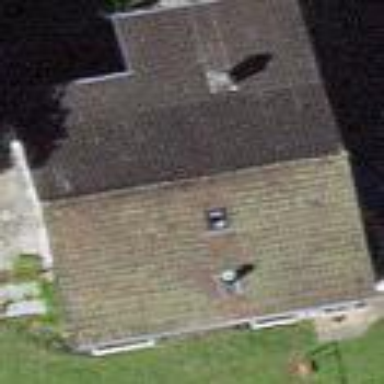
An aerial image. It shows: Simple house.